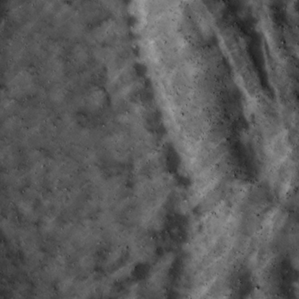
Label: non_frost